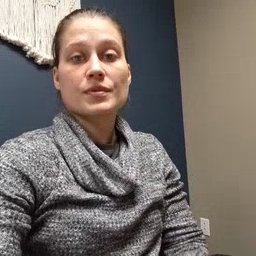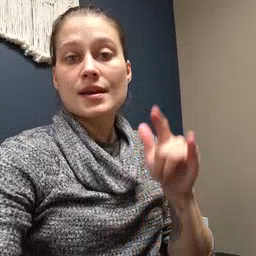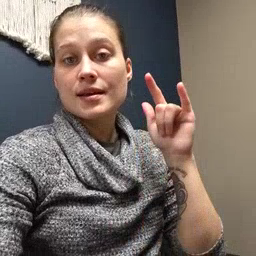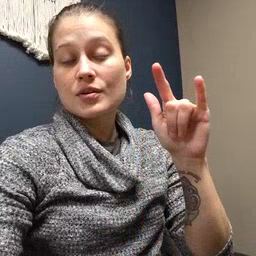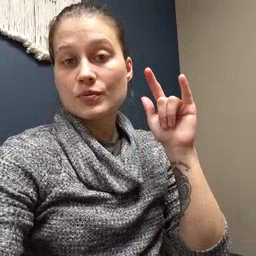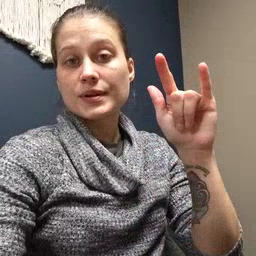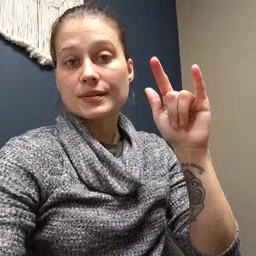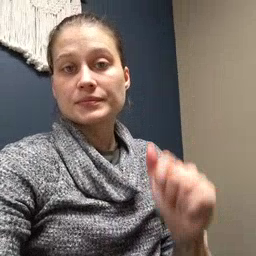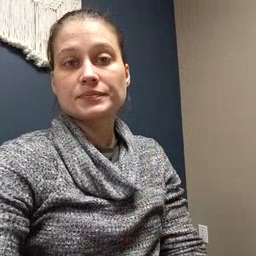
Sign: airplane